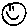
Label: smiley face